Question: I am using List Activity to retrieve data from SQLITE. But I can not set the font size of list view. Please help me.
'''
public class CartList extends ListActivity {
private ArrayList<String> results = new ArrayList<String>();
public void onCreate(Bundle bundle) {
super.onCreate(bundle);
setContentView(com.example.easyshopping.R.layout.cart);
openAndQueryDatabase();
displayResultList();
}
private void displayResultList() {
setListAdapter(new ArrayAdapter<String>(this,
android.R.layout.simple_list_item_1, results));
getListView().setTextFilterEnabled(true); }
private void openAndQueryDatabase() {
try {
SQLiteDatabase database = openOrCreateDatabase("ORCL", MODE_PRIVATE, null);
Cursor c = database.rawQuery("SELECT title,qty,price FROM CART;", null);
if (c != null ) {
int totalPrice=0;
if (c.moveToFirst()) {
do {
String title = c.getString(c.getColumnIndex("title"));
int qty = c.getInt(c.getColumnIndex("qty"));
int price = c.getInt(c.getColumnIndex("price"));
int pricePerTitle=price*qty;
results.add("Title: " + title + ", Quantity: " + qty+", Price: $"+pricePerTitle);
totalPrice=totalPrice+pricePerTitle;
}while (c.moveToNext());
}
TextView tTotalPrice=(TextView)findViewById(com.example.easyshopping.R.id.txttotalprice);
String total= Integer.toString(totalPrice);
tTotalPrice.setText(total);
}
} catch (SQLiteException se ) {
Log.e(getClass().getSimpleName(), "Could not create or Open the database");
}
}
'''
cart.xml
'''
LinearLayout xmlns:android="http://schemas.android.com/apk/res/android"
android:orientation="vertical"
android:layout_width="match_parent"
android:layout_height="match_parent">
<RelativeLayout
android:layout_width="wrap_content"
android:layout_height="wrap_content"
android:gravity="center" android:layout_gravity="center">
<ImageView
android:layout_width="wrap_content"
android:layout_height="wrap_content"
android:background="@drawable/shoppinglist"
></ImageView>
</RelativeLayout>
<ListView
android:layout_width="wrap_content"
android:layout_height="wrap_content"
android:layout_weight="1"
android:id="@android:id/list"
></ListView>
<RelativeLayout
android:layout_width="wrap_content"
android:layout_height="wrap_content"
android:gravity="center" android:layout_gravity="center" >
<TextView
android:layout_width="wrap_content"
android:layout_height="wrap_content"
android:text="Total Price is:$ "
android:textColor="#f3f607"
android:textSize="10dp"
android:id="@+id/txttotal"
></TextView>
<TextView
android:layout_width="wrap_content"
android:layout_height="wrap_content"
android:textColor="#f3f607"
android:textSize="10dp"
android:layout_toRightOf="@+id/txttotal"
android:id="@+id/txttotalprice"></TextView>
<Button
android:layout_width="wrap_content"
android:layout_height="wrap_content"
android:layout_gravity="center_horizontal"
android:text="send your Shopping List."
android:textSize="12dp"
android:id="@+id/cartButton"
android:layout_below="@+id/txttotal"></Button>
</RelativeLayout>
'''
the font size is very big in list view.

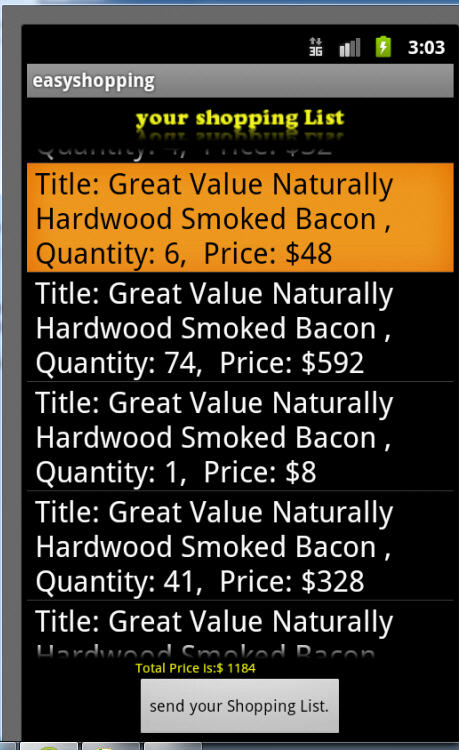
Answer: Go into layout folder and create a new xml file named mytextview.xml(whatever you want to name it)
'''
<?xml version="1.0" encoding="utf-8"?>
<TextView xmlns:android="http://schemas.android.com/apk/res/android"
android:id="@android:id/text1"
android:paddingTop="2dip"
android:paddingBottom="3dip"
android:layout_width="fill_parent"
android:layout_height="wrap_content"
android:textSize="2dp" />
'''
and in the code
'''
setListAdapter(new ArrayAdapter<String>(this,
android.R.layout.simple_list_item_1, results));
'''
change it to
'''
setListAdapter(new ArrayAdapter<String>(this,
R.layout.mytextview, results));
'''